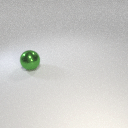
large green metal sphere